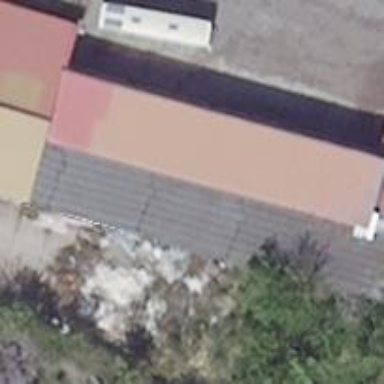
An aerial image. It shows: Service building.